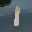
Label: 1